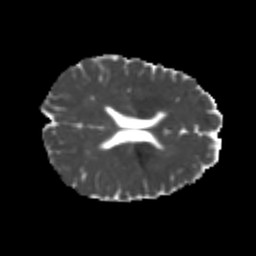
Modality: MD
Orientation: axial
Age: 21
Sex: female
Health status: healthy
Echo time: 0.074 s